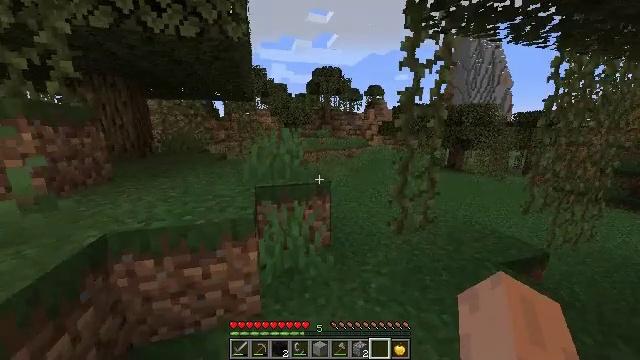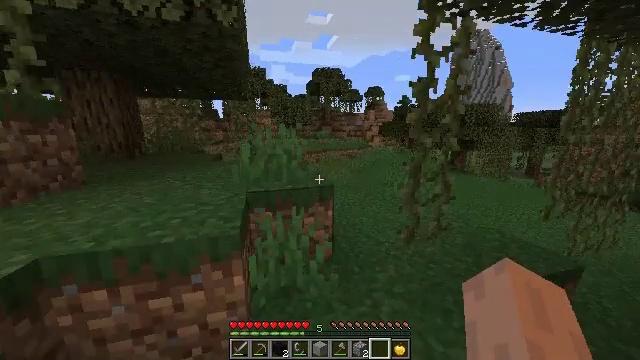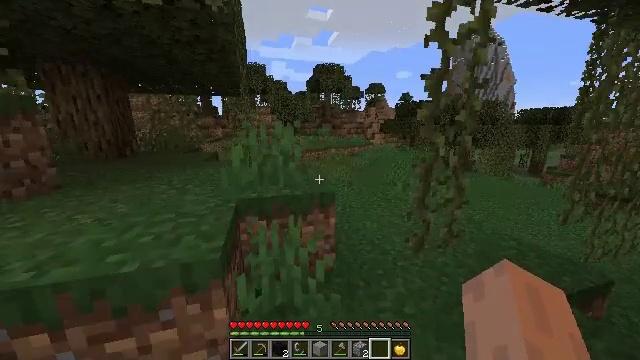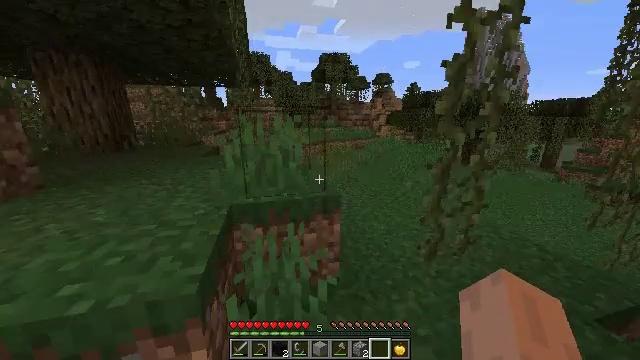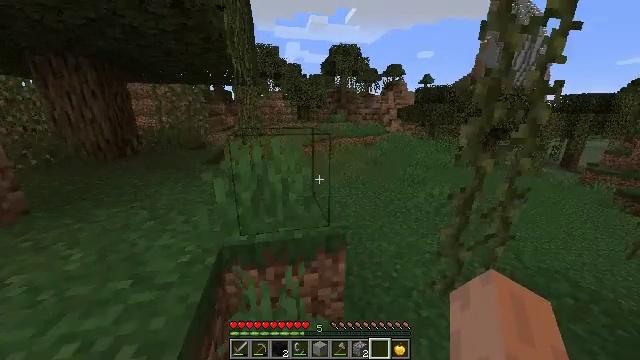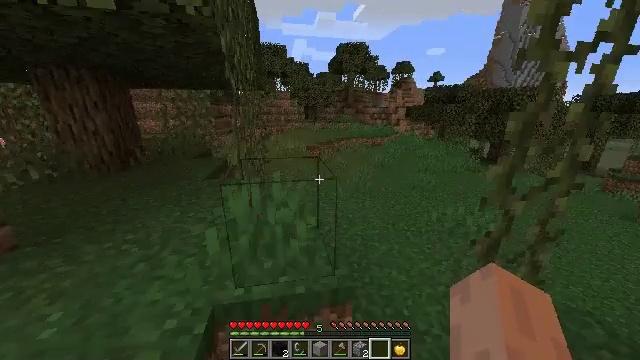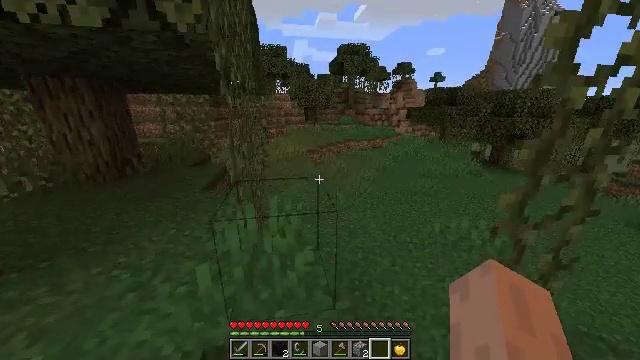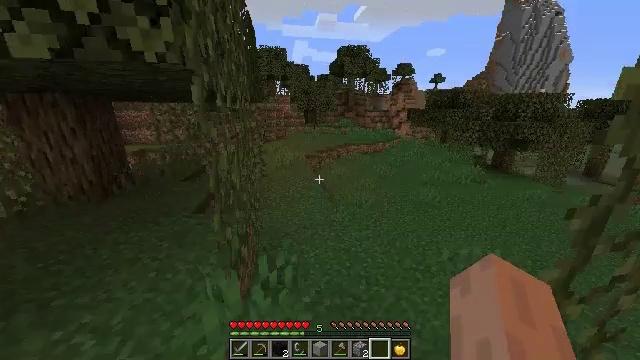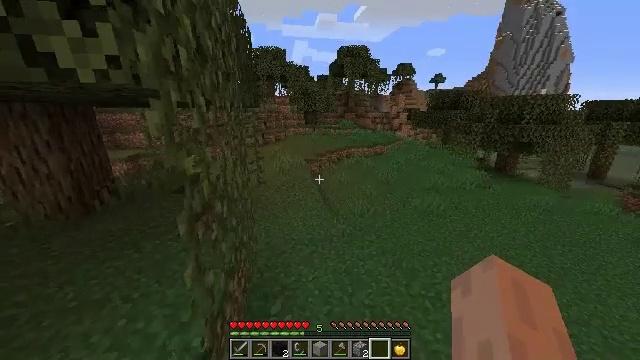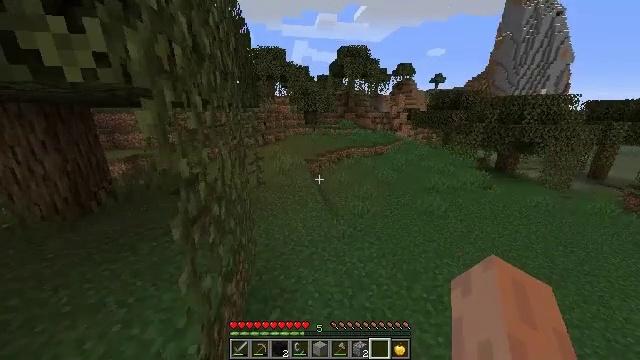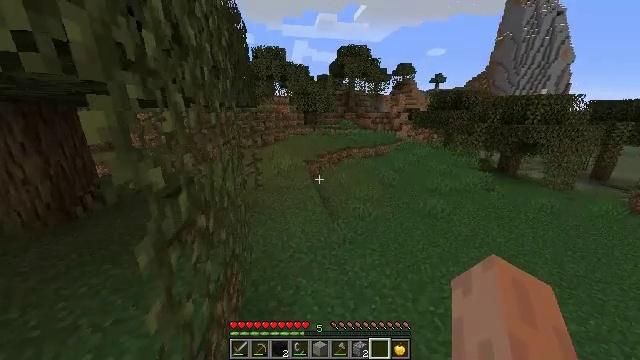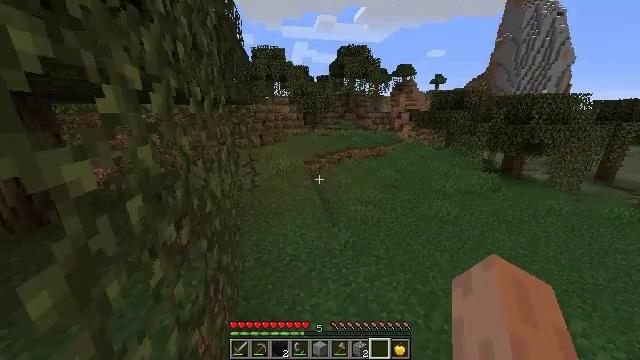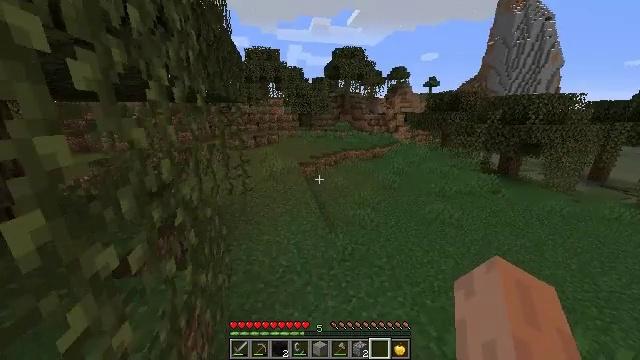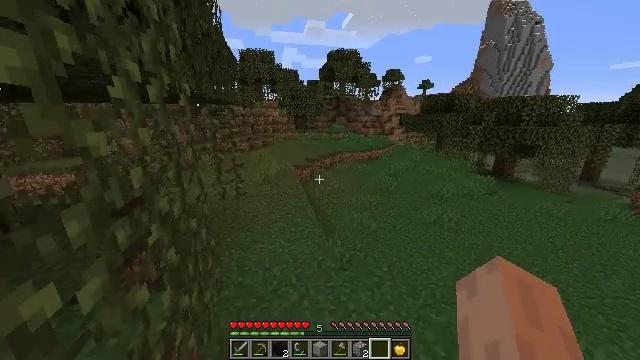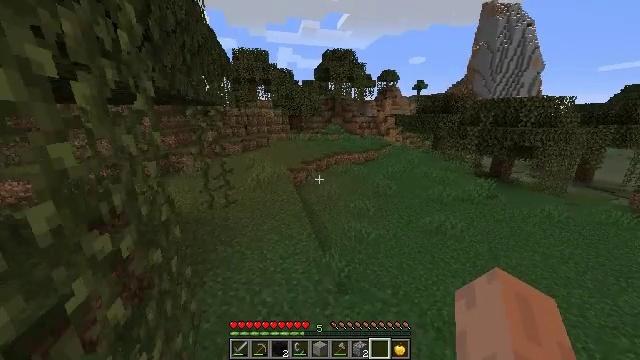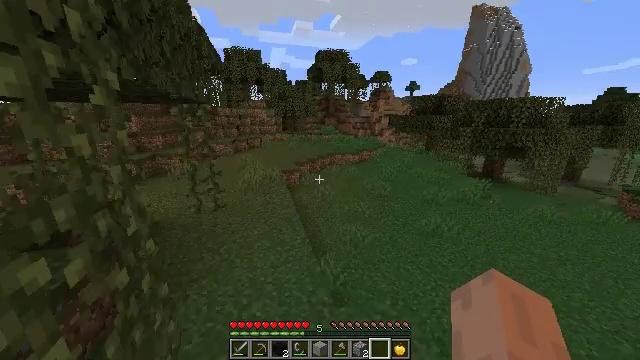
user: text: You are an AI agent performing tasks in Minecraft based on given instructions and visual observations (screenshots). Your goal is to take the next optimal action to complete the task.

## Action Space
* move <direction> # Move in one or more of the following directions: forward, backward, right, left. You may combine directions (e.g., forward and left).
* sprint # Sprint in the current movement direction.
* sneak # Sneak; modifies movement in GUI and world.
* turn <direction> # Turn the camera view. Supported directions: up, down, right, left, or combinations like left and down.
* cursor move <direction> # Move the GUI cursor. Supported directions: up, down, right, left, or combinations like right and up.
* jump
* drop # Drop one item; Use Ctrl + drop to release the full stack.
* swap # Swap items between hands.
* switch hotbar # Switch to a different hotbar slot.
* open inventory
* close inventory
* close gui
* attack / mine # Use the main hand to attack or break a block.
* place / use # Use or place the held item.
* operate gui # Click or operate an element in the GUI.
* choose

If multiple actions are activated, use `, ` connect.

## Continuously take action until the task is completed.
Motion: motion action
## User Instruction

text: Hunt animals.
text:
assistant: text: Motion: move forward, sprint
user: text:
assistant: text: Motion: move forward, sprint
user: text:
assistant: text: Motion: move forward, sprint, turn left and down
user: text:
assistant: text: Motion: move forward, sprint, turn left and down, jump
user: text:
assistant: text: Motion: move forward, sprint, turn left, jump
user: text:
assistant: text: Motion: move forward, sprint, jump
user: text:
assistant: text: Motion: move forward, sprint, jump
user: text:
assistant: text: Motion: move forward, sprint, jump
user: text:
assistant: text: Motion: move forward, sprint, jump
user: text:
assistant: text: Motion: move forward, sprint, jump
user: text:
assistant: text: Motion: move forward, sprint, jump
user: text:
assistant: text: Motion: move forward, sprint, turn right
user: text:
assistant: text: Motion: move forward, sprint, turn right
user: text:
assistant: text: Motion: move forward, sprint, turn right
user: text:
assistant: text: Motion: move forward, sprint, turn right
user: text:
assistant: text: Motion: move forward, sprint, turn right
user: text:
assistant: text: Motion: move forward, sprint, turn right
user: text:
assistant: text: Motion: move forward, sprint
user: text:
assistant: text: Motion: move forward, sprint
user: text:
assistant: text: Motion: move forward, sprint, turn left
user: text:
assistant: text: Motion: move forward, sprint, turn left
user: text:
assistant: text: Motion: move forward, sprint, turn left and up
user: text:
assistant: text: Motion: move forward, sprint, turn left
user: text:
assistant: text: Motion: move forward, sprint
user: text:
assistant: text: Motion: move forward, sprint
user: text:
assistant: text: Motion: move forward, sprint, turn left
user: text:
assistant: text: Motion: move forward, sprint, turn left
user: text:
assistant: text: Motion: move forward, sprint
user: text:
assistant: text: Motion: move forward, sprint
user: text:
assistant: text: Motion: move forward, sprint, jump